Question: I am a newbie to R and there might be an obvious solution on this, but I have not found a solution by googling.
Is it possible, in ggplot or other charting package, to create a chart with two categorical variables (not hierarchical) on one axis, e.g. gender and agegroup as in the drawing attached.

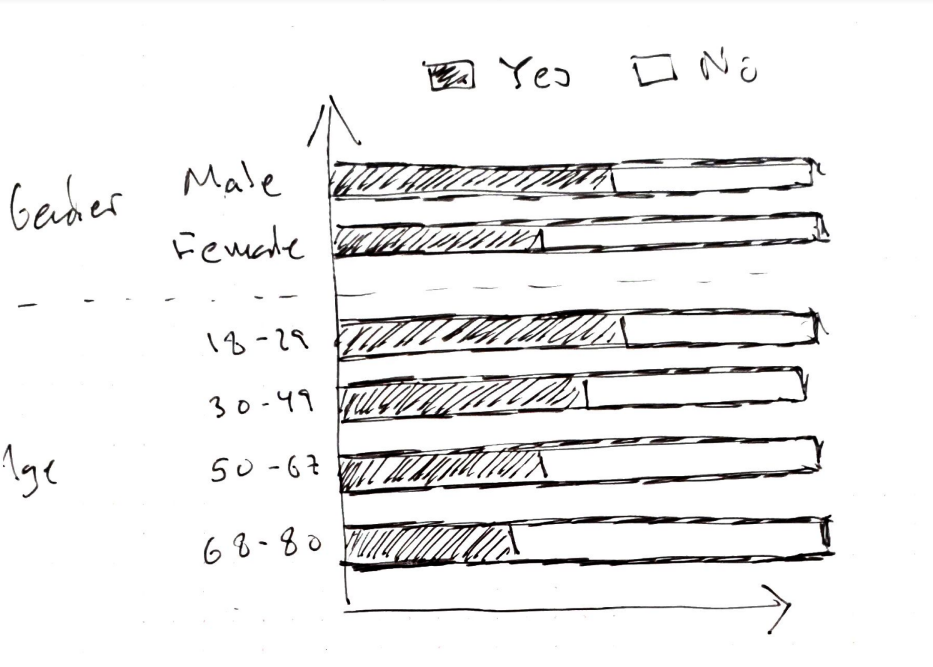
Answer: First, we could cook up some fake data.
'''
## making some fake data
dat <- tibble(
variable=factor(c(rep("Gender", 4), rep("Age Group", 8)), levels=c("Gender", "Age Group")),
levels = factor(rep(c("Male", "Female", "18-29", "30-49", "50-67", "68-80"), each=2),
levels=c("Female", "Male", "68-80", "50-67", "30-49", "18-29")),
attr = rep(c("a1", "a2"), 6),
values = runif(12, 20, 70)
)
dat <- dat %>%
group_by(levels) %>%
mutate(pct = values/sum(values))
dat
> dat
# # A tibble: 12 x 5
# # Groups: levels [6]
# variable levels attr values pct
# <fct> <fct> <chr> <dbl> <dbl>
# 1 Gender Male a1 41.4 0.487
# 2 Gender Male a2 43.7 0.513
# 3 Gender Female a1 35.8 0.534
# 4 Gender Female a2 31.2 0.466
# 5 Age Group 18-29 a1 35.9 0.513
# 6 Age Group 18-29 a2 34.1 0.487
# 7 Age Group 30-49 a1 38.8 0.489
# 8 Age Group 30-49 a2 40.6 0.511
# 9 Age Group 50-67 a1 29.4 0.426
# 10 Age Group 50-67 a2 39.6 0.574
# 11 Age Group 68-80 a1 31.2 0.423
# 12 Age Group 68-80 a2 42.5 0.577
'''
Then, we could make the plot with 'ggplot()'. Using 'facet_grid()' will do what you want in terms of putting the different groups all on the y-axis.
'''
g <- ggplot(dat, aes(x=levels, y=pct, fill=attr)) +
geom_bar(position="stack", stat="identity") +
coord_flip() +
facet_grid(variable ~ ., scales="free")
'''
<URL>
One thing you might want to change is the height of each panel. You can do this by manipulating the internals of the plot. First, you have to get the grob.
'''
gg <- ggplotGrob(g)
'''
Then, you can define how high you want each panel to be. Here, we'll say that the Gender panel should be 2 and the age should be 4. These aren't in any particular units, they only represent the relative height of each.
'''
h <- c(2,4)
'''
Next, we need to find the place in the 'heights' element of the 'gg' object to replace. We want to replace the '"1null"' elements with the heights that we've defined. Below, 'height.inds' will be the observation numbers of the 'gg$heights' element we need to replace.
'''
height.inds <- grep("1null", gg$heights)
'''
Next, we can replace the appropriate elements with our new heights
'''
gg$heights[height.inds] <- unit(h, "null")
'''
And re-draw the graph:
'''
grid.draw(gg)
'''
<URL>